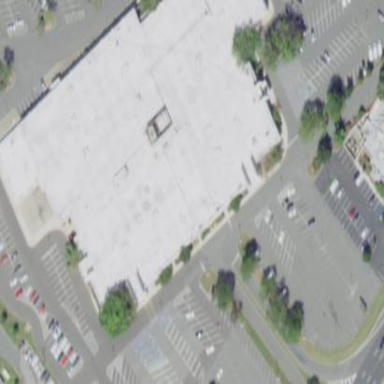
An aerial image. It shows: Department store building.